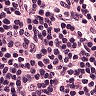
Metastatic tissue present: no